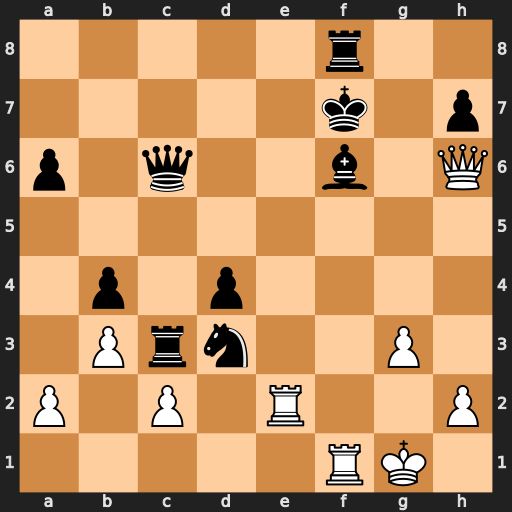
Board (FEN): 5r2/5k1p/p1q2b1Q/8/1p1p4/1Prn2P1/P1P1R2P/5RK1
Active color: w
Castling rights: -
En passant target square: -
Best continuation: Qxh7#